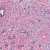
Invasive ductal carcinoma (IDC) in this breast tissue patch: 1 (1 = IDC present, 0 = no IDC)